Question: I want to make a bot for this game:
The game is played with 8 cards, numbered 1 to 8. At the start of the game , these cards are all on the table (desk), faced up. Quoted from the instructions:
> The goal of the game is that you reach the sum of 15 with 3 cards in your hand. The first person to reach this goal in a maximum of 30 turns is the winner.Each time at your turn, you are supposed to take one card from the desk.
When you have 3 cards in your hand, you should swap one of your cards in your hand with a card on the desk.

All cards are visible to both players at all times.
What is the best algorithm to win the game?
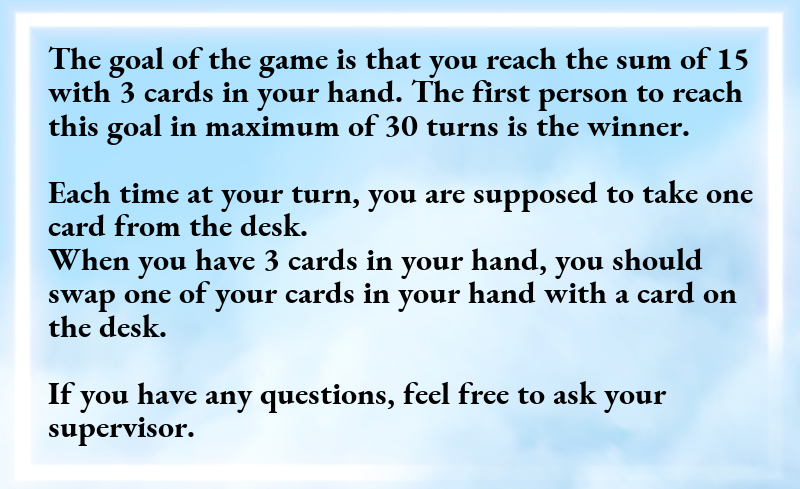
Answer: I would suggest creating a minimax algorithm, which is (like @PaulHankin's answer) creating a game tree. The difference is that the states are as moves are played.
This question grabbed my interest, and so I had some fun in creating an interactive snippet in JavaScript. It shows you which moves are available, and whether they lead to a win, a loss or a draw. In the case of a win or loss, it tells you how many half-moves (plies) you are away from that fate (with optimal play).
Enjoy:
'''
class Node {
constructor(id) {
this.id = id;
this.neighbors = []; // List of Node instances that can be reached with one move
}
cardOwner(card) {
return (this.id >> (2*card-2)) & 3; // Decode binary representation
}
* generateMoves() { // Yield the moves that player 1 can make
let hands = [[], [], []];
// Translate id to sets of cards
for (let card = 1; card <= 8; card++) hands[this.cardOwner(card)].push(card);
let [desk, myHand, otherHand] = hands;
if (otherHand.length < 3 || otherHand.reduce((a, b) => a + b, 0) !== 15) {
if (myHand.length < 3) {
for (let card of desk) yield this.getTargetId(card);
} else {
for (let discard of myHand) {
for (let replace of desk) yield this.getTargetId(discard, replace);
}
}
}
}
getTargetId(...cards) {
let id = this.id;
for (let card of cards) id ^= 1 << (card*2-2);
// Toggle owner, as in each state we consider player 1 as the player to move
for (let mask = 3; mask < 0x10000; mask <<= 2) {
if (id & mask) id ^= mask;
}
return id;
}
compare(next) {
let id = this.id;
let nextId = next.id;
let diff = { replace: 0, discard: 0 };
for (let card = 1; card <= 8; card++) {
if ((id & 3) && !(nextId & 3)) diff.discard = card;
else if (!(id & 3) && (nextId & 3)) diff.replace = card;
id >>= 2;
nextId >>= 2;
}
return diff;
}
}
class Game {
constructor() {
this.hist = []; // Previous states (after moves have been made)
this.node = new Node(0); // 0 is the initial state where all 8 cards are on desk
this.visited = new Map; // Evaluated states; Node instances keyed by their identifier
}
move(target) {
this.hist.push(this.node);
this.node = target;
}
undo() {
this.node = this.hist.pop();
}
minimax() {
if (this.node.value !== undefined) return; // Already visited
// Generate neighbors for this Node
this.node.neighbors = Array.from(this.node.generateMoves(), targetId => {
let target = this.visited.get(targetId); // Get a Node instance
if (!target) this.visited.set(targetId, target = new Node(targetId));
return target;
});
if (!this.node.neighbors.length) { // Game over!
this.node.value = 100;
return;
}
// Assign temporary value while depth-first search is ongoing.
// This will ensure that a revisit is considered a draw (repetition of moves)
this.node.value = 0; // 0 indicates a draw
let bestValue = -Infinity;
for (let target of this.node.neighbors) {
this.move(target);
this.minimax();
bestValue = Math.max(bestValue, this.node.value);
this.undo();
}
// Definite value: reduce its absolute value, so to favour quick wins over slow wins
this.node.value = bestValue && (Math.abs(bestValue) - 1) * Math.sign(-bestValue);
}
}
let game = new Game;
game.minimax(); // Create the full game tree rooted at the initial state
// I/O management
let state = document.getElementById("state");
let moves = document.getElementById("moves");
let undo = document.getElementById("undo");
let message = document.getElementById("message");
function display() {
let turn = game.hist.length % 2;
let mapper = [1, turn*2, 2 - turn*2];
for (let card = 1; card <= 8; card++) {
let owner = game.node.cardOwner(card);
let ownerRow = state.rows[mapper[owner]];
for (let row of state.rows) {
row.cells[card].textContent = row === ownerRow ? card : "";
}
}
state.rows[0].classList.toggle("turn", !turn);
state.rows[2].classList.toggle("turn", turn);
message.textContent = game.node.neighbors.length ? 'Player ${turn + 1} to play. Make your choice:' : 'Player ${2 - turn} won!';
undo.disabled = !game.hist.length;
moves.innerHTML = "";
for (let target of game.node.neighbors) {
let { discard, replace } = game.node.compare(target);
let button = document.createElement("button");
button.textContent = '${discard ? 'Replace ${discard} with' : "Select"} ${replace} ${
target.value < 0 ? '(lose in ${101+target.value})' :
target.value > 0 ? '(win in ${101-target.value})' : "(draw)"
}';
moves.appendChild(button);
}
}
moves.addEventListener("click", function (e) {
let moveIndex = [...moves.children].indexOf(e.target);
if (moveIndex >= 0) game.move(game.node.neighbors[moveIndex]);
display();
});
undo.addEventListener("click", function() {
game.undo();
display();
});
display();
'''
'''
td { border: 1px solid; background: yellow; min-width: 1em; text-align: center }
td:empty, td:first-child { border-color: transparent; background: none }
tr:nth-child(odd) { background: lightblue }
tr.turn { background: orange }
#moves > * { display: block }
'''
'''
<table id="state">
<tr>
<td>Player 1: </td><td></td><td></td><td></td><td></td><td></td><td></td><td></td><td></td>
</tr>
<tr>
<td>Desk: </td><td></td><td></td><td></td><td></td><td></td><td></td><td></td><td></td>
</tr>
<tr>
<td>Player 2: </td><td></td><td></td><td></td><td></td><td></td><td></td><td></td><td></td>
</tr>
</table>
<div id="message"></div>
<button id="undo">Undo last move</button><br>
<div id="moves"></div>
'''
### Remarks
The game is a draw when both players play optimally. The first player has a bit of an advantage if we consider that the second player has to be more careful in the first phase of the game not to make a mistake.
When the first player picks either card 6 or 8, the second player take card 5 or they will lose (with optimal play). The game tree widens quickly, but there are other states where there is only one good move.
The number of distinct states that are discovered, including the root state, is 1713. The algorithm does not take the 30-move limit into account, as it is a "boring" rule. The nice thing of having this limit is that the algorithm needs to be smart enough to detect repetitions. With the 30-move limit, such cycle check does not need to be implemented.
### Python
The same implementation (interacting on console) can be found on <URL>